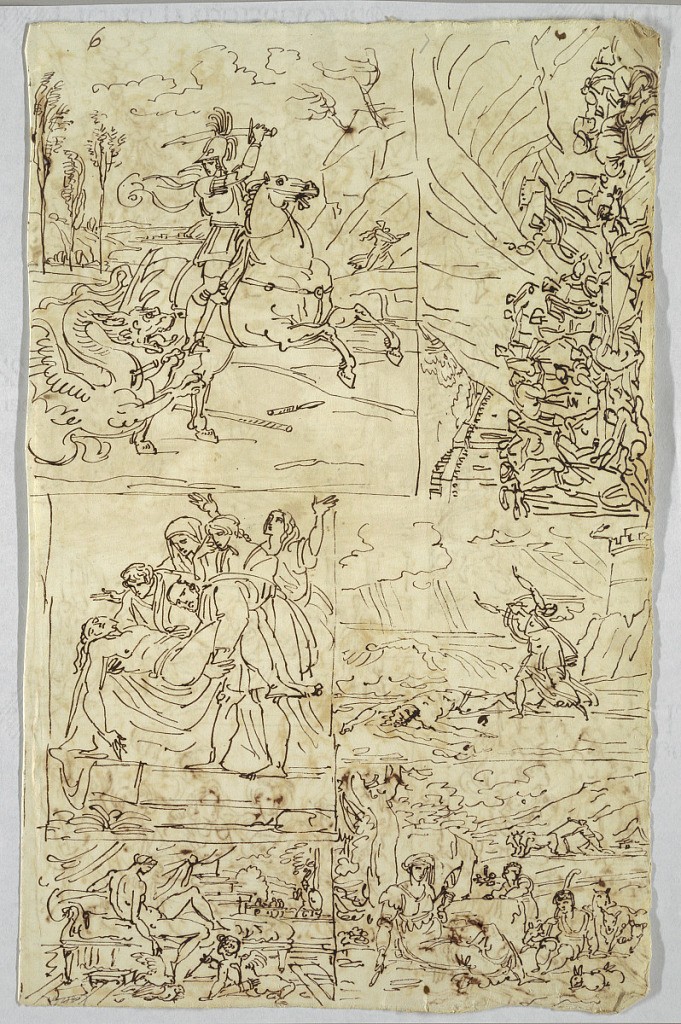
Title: St.George and the Dragon by Raphael; Biblical Scene; Disposition by Caravaggio; Ero e Leandro; Love by Lambert Sustris; Spinning Girl by Domenico Fetti; Verso: Apollo and Muse by Poussin; Cupid by Corregio; St. Peter and St. John by Poussin; Madonna....
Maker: Felice Giani, Italian, 1758–1823
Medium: Pen and brown ink over traces of graphite on cream laid paper
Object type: Drawing
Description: St.George and the Dragon by Raphael; Biblical Scene; Disposition by Caravaggio; Ero e Leandro; Love by Lambert Sustris; Spinning Girl by Domenico Fetti; Verso: Apollo and Muse by Poussin; Cupid by Correggio; St. Peter and St. John by Poussin; Madonna with child and St. John by Raphael; Baby Moses tramples on Pharos's crown by Poussin; Caravaggesque pictures.